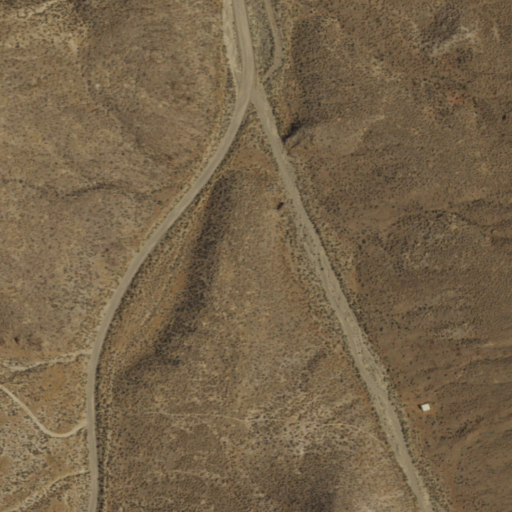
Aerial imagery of valley in Nevada named Ripley Canyon containing only shrub